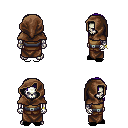
a pixel art fantasy rpg character, male body template, skeleton, leather chest armor, robe skirt, blue long hairstyle, cloth hood, bracelets, black slippers, four views (front, back, left, right), 2x2 character sprite sheet, small pixel art, hard edges, no anti-aliasing